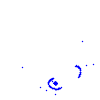
Particle: proton